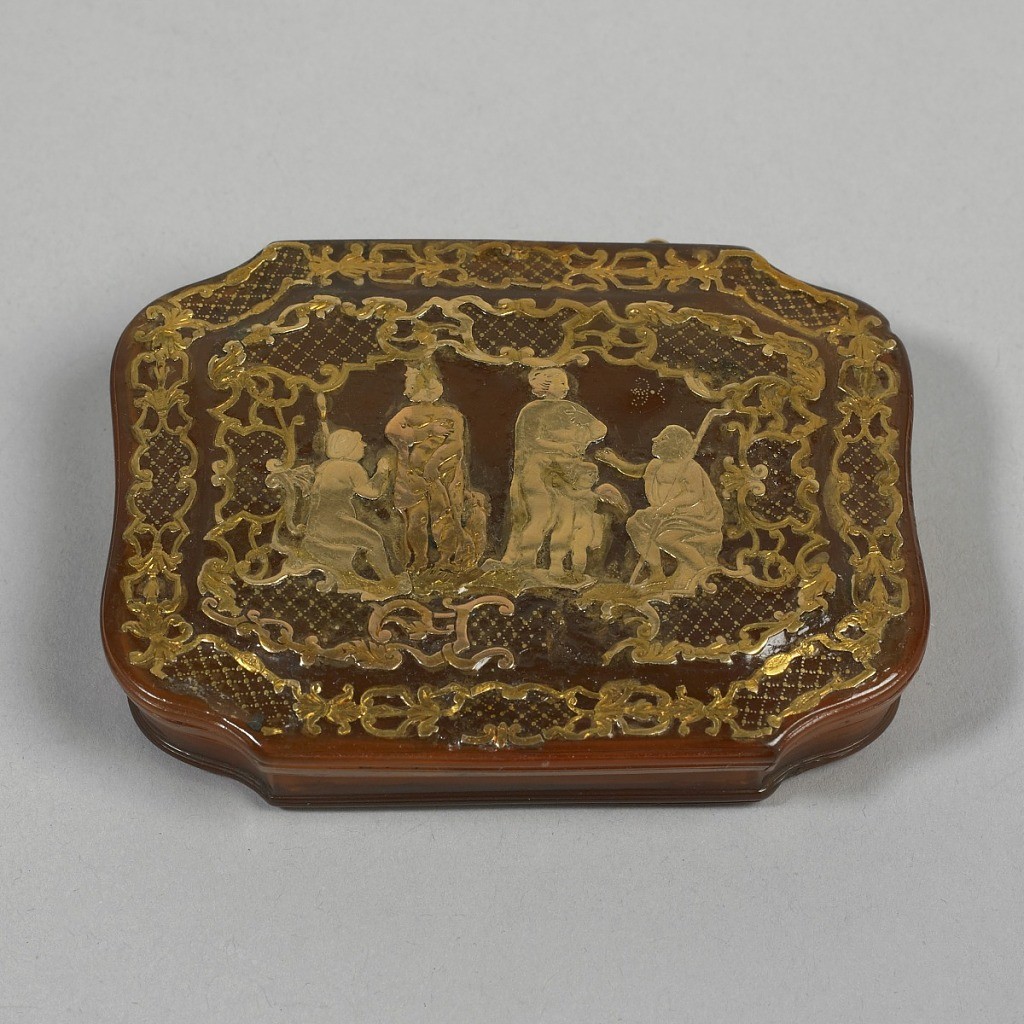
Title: Snuff Box
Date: ca. 1750
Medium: Tortoiseshell, gold
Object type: box
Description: Irregularly octagonal, with hinged cover; blonde tortoiseshell, with molded edges and raised panel on cover; decorated in gold piqué work; on cover, within a double border of strapwork and scrolled cartouches filled with diaper pattern in piqué pint, figures of Diana with hound, Venus with Cupid and two seated figures with staffs, in piqué posé; on bottom , in same technique, Cupid beneath a tree, with bow and quiver, holding a heart, a mask at his feet; details of flowers, birds and insects in piqué point; above, traces of a scroll, probably originally with inscription.